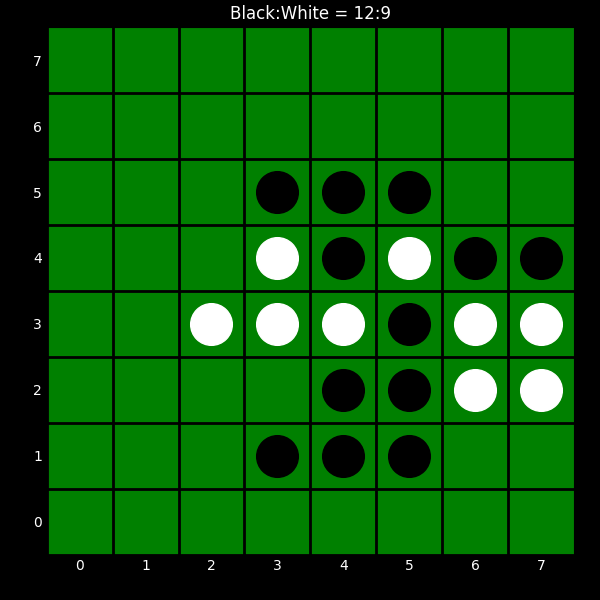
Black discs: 12
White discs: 9